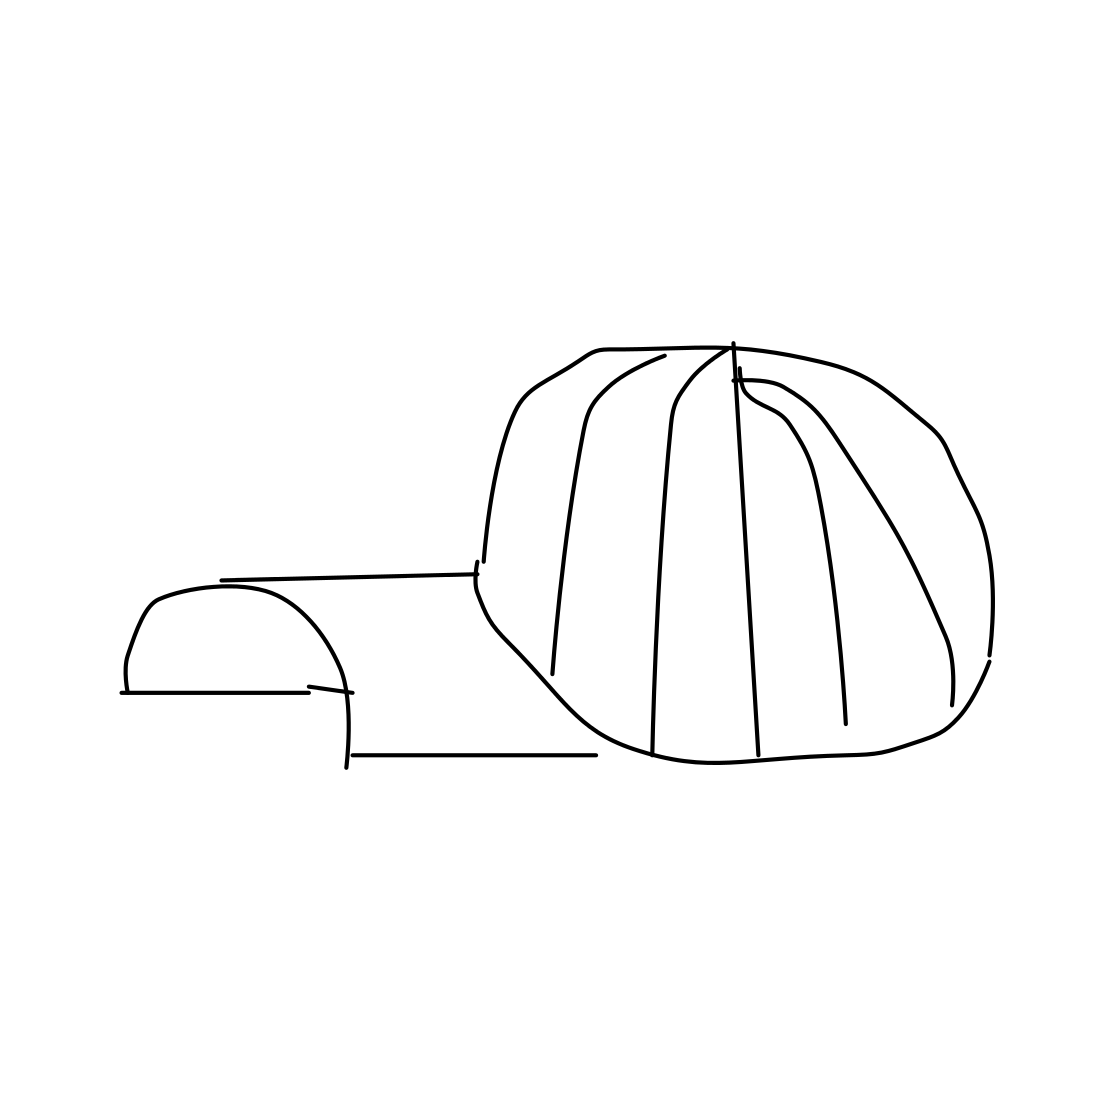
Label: hat